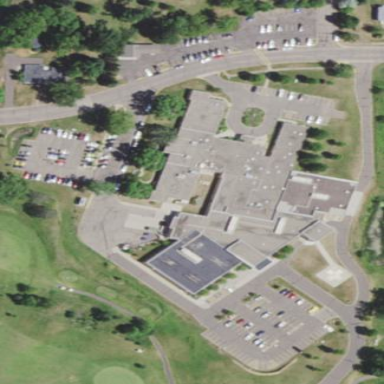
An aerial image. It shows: Hospital providing healthcare services.